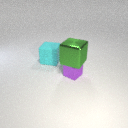
large cyan rubber cube behind small purple metal cube